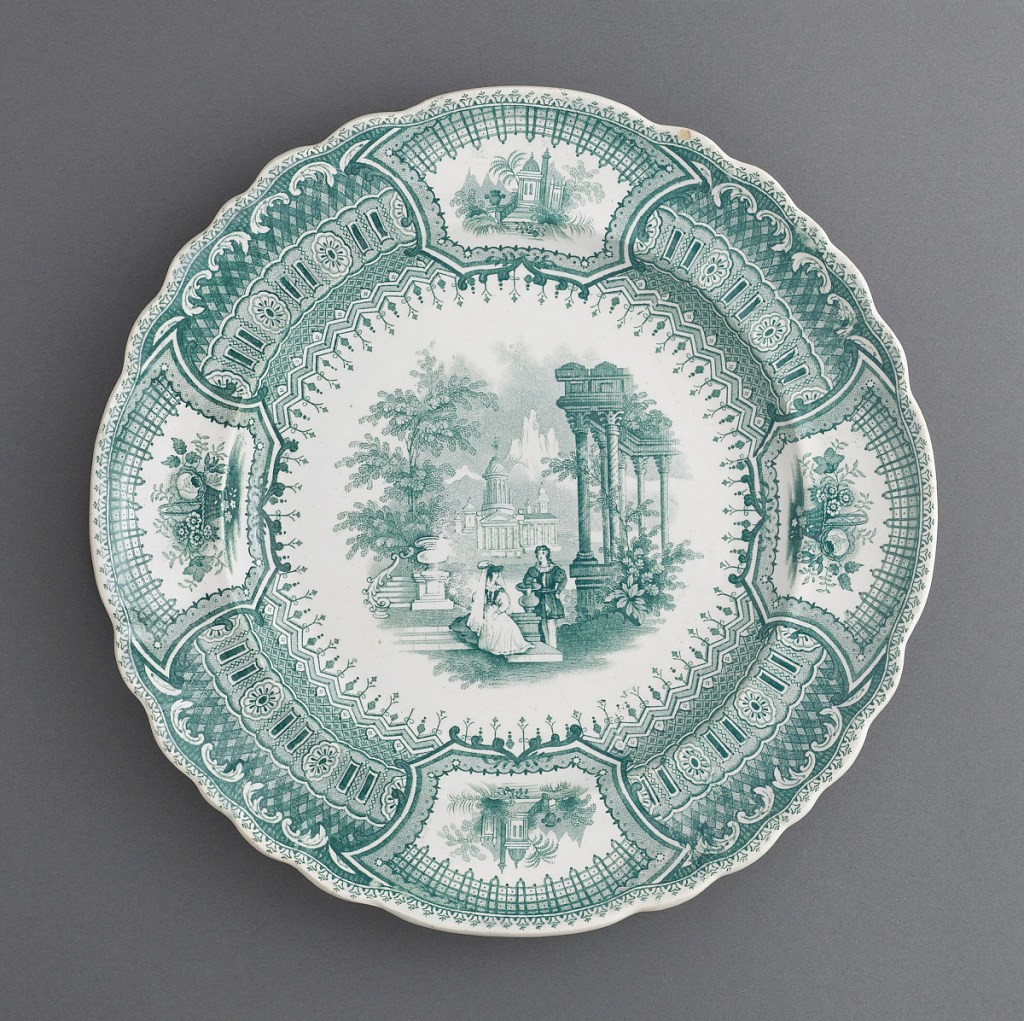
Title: Corsica
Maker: Wood & Challinor
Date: mid-19th century
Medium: Earthenware, transfer-printed decoration
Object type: Plate
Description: Scalloped-edge plate with green transfer-printed decoration on white ground. Central scene depicting Renaissance couple surrounded by classical architectural structures, columns, urns and mountainous landscape. Border of four alternating cartouches, two with architectural motifs, two with baskets of blooming flowers; between each reserve are dense patterns with alternating decorative motifs.